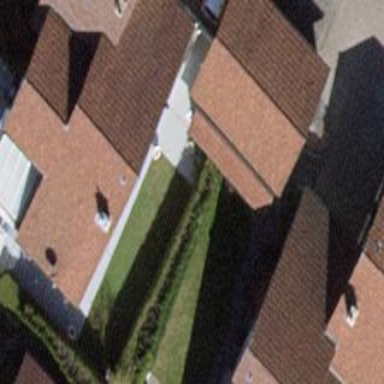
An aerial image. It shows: Group of garages.